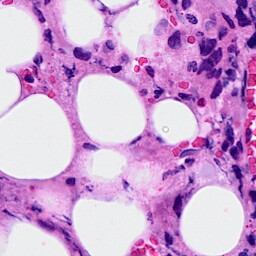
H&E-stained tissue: Breast